Aerial crown-view tile of a tropical tree (Barro Colorado Island, Panama), acquired 20241014:
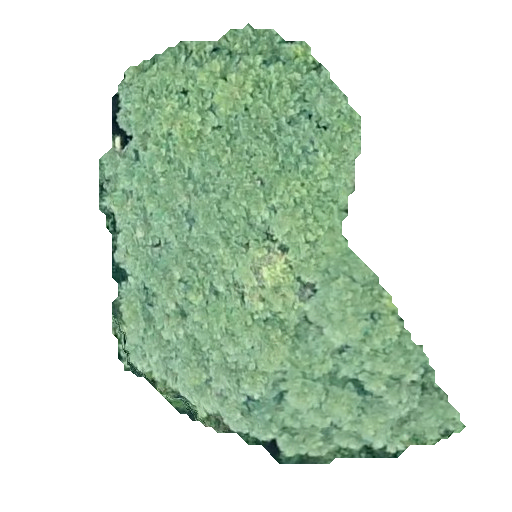
Species: Jacaranda copaia
GBIF accepted scientific name: Jacaranda copaia
Crown area: 159.867 m²